Field crop: maize
Growth stage: 2
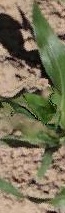
Species: maize